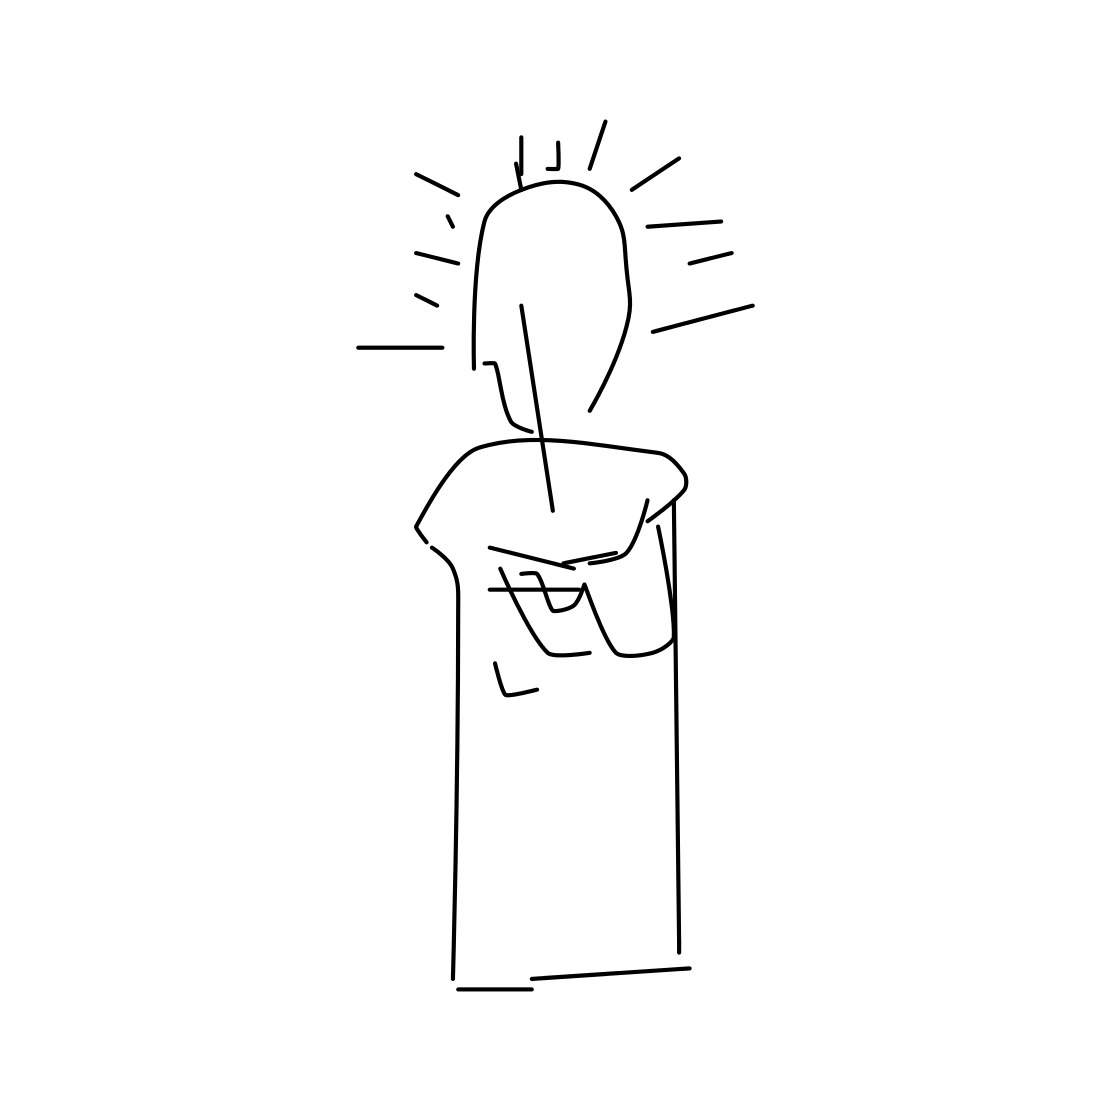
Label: candle